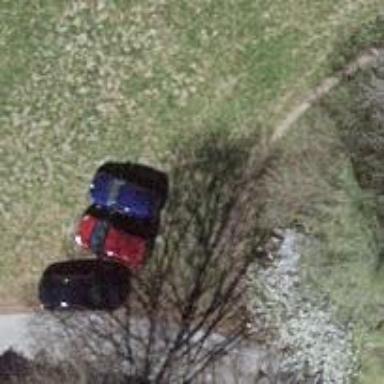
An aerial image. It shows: Path on the ground.